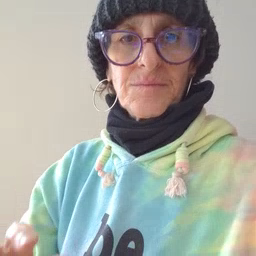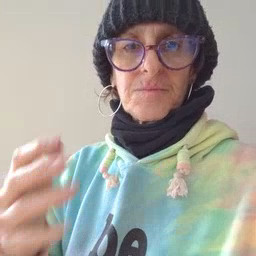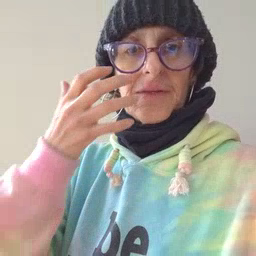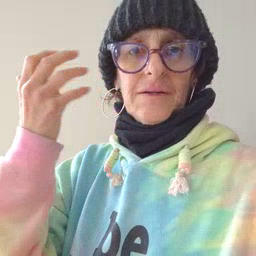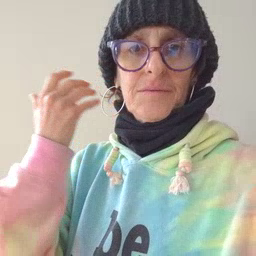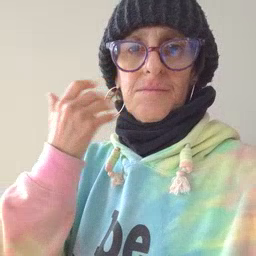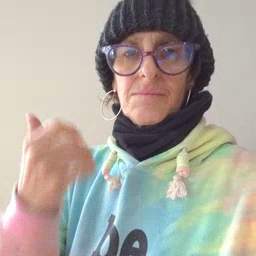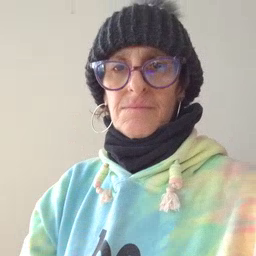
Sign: tiger